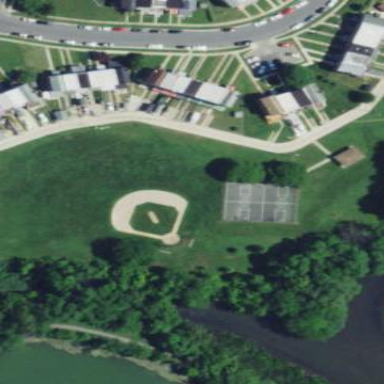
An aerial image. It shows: Baseball pitch for leisure and sports activities.